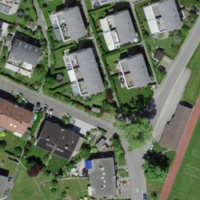
EUNIS habitat code: 54
Species observed at this site:
Sorbus aucuparia
Lonicera acuminata